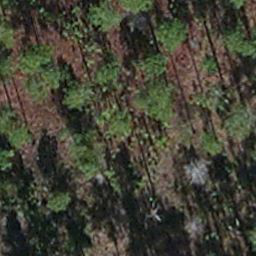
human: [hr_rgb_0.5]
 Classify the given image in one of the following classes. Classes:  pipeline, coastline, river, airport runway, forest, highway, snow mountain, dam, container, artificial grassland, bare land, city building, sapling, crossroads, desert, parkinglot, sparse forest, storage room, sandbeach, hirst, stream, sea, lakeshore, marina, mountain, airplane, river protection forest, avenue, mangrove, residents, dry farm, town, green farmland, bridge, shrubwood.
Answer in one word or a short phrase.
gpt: sapling